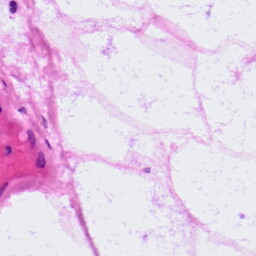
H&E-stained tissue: LymphNode